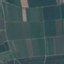
Label: PermanentCrop